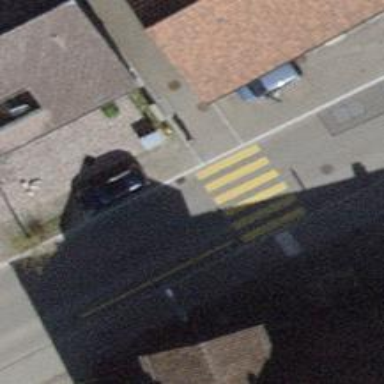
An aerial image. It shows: Kerb serving as barrier.